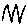
Label: zigzag